Brain MRI, t1w sequence, axial 2D slice.
Patient: age 34, sex F, weight 95 kg, height 1.95 m
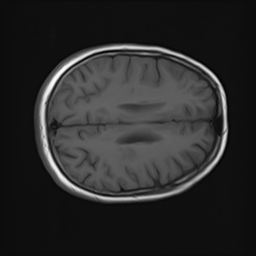